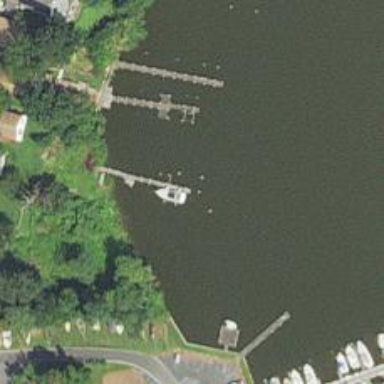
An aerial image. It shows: Man-made pier.